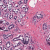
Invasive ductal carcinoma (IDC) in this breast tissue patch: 0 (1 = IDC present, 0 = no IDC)